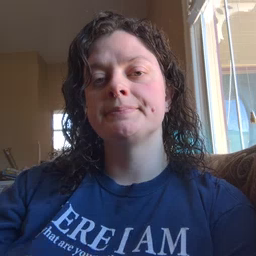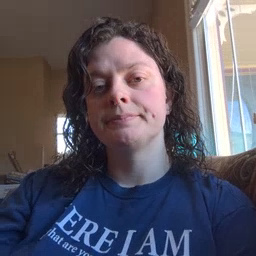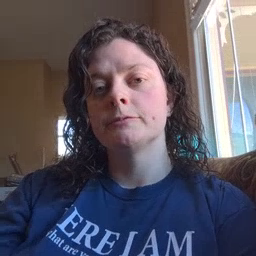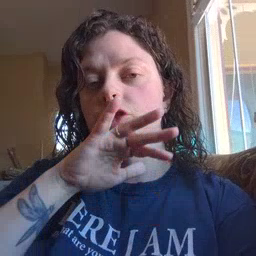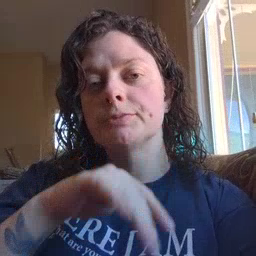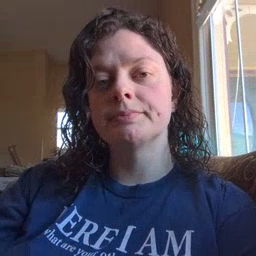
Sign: dirty